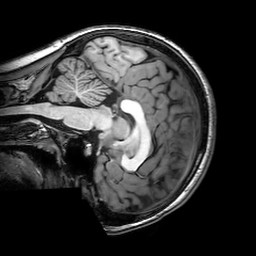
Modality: T1w
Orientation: sagittal
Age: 20
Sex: female
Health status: healthy
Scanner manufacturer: philips
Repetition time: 0.008278 s
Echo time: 0.0038 s